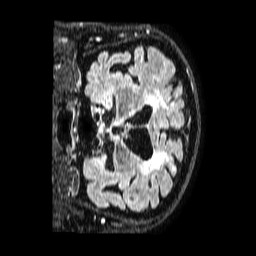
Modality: FLAIR
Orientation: coronal
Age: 72
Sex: male
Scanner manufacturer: philips
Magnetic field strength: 1.5 T
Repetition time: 4.8 s
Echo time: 0.3 s